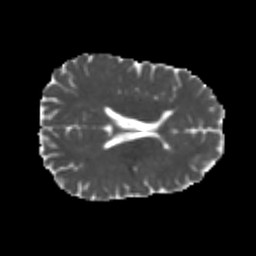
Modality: MD
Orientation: axial
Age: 20
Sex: male
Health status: healthy
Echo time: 0.074 s